Question: i m working in j2me.Please help me.
I had used the below code:-
'''
protected void startApp() {
display = Display.getDisplay(this);
form = new Form("Item Layout");
TxtData=new TextField("Number","" , 4, TextField.NUMERIC);
GO = new Command("Go", Command.OK, 1);
Exit = new Command("Exit", Command.EXIT, 2);
form.append(TxtData);
form.addCommand(GO);
form.addCommand(Exit);
form.setCommandListener(this);
display.setCurrent(form);
}
protected void pauseApp() {
}
protected void destroyApp(boolean unconditional) {
notifyDestroyed();
}
public void commandAction(Command cmnd, Displayable dsplbl) {
String label = cmnd.getLabel();
if(label.equals("Go")){
number=Integer.parseInt(TxtData.getString());
timer = new Timer();
task = new TestTimerTask();
timer.schedule(task,500,500);
} else if(label.equals("Exit")){
destroyApp(true);
}
}
private class TestTimerTask extends TimerTask{
public final void run(){
number--;
form.append(""+ number+"
");
if(number==0){
timer.cancel();
}
}
}
'''
And my output is in :-
But i want it in this way:-
instead of printing number in series.. in want the only single decremented number to be printed.
Like only 6 in screen
then only 5 in screen
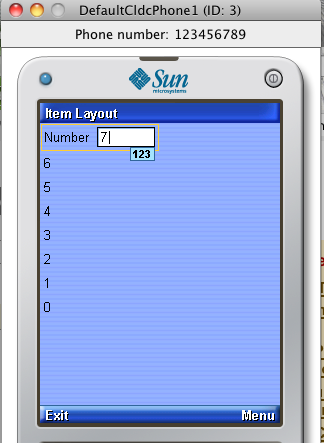
Answer: Take a 'StringItem' add it to form and set the no to it in task and play with it instead of appending the String each time.
- <URL>